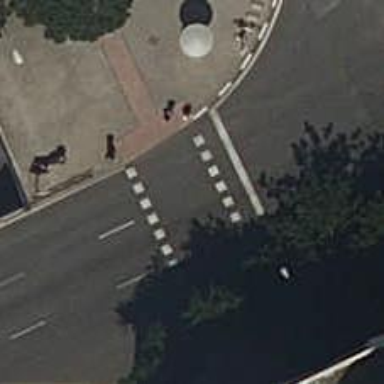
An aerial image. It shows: Road crossing with traffic signals.